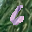
Label: 6